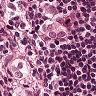
Metastatic tissue present: yes